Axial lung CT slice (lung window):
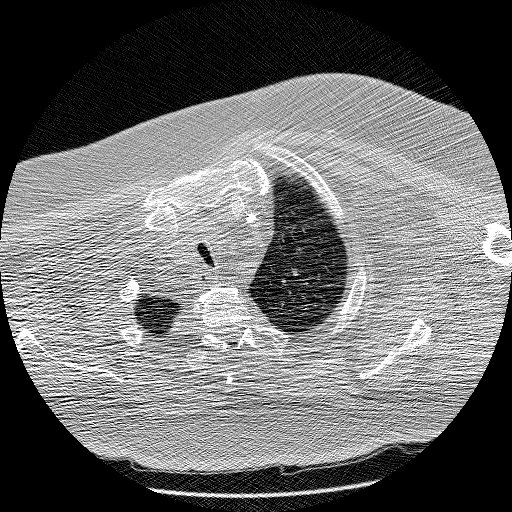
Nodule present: no